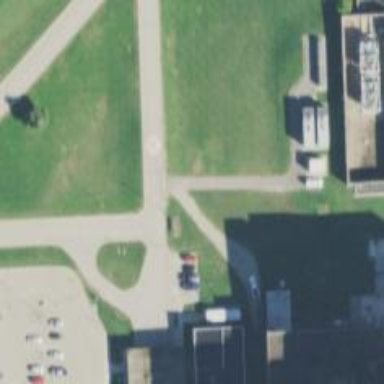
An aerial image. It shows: Image showing helipad at airport.